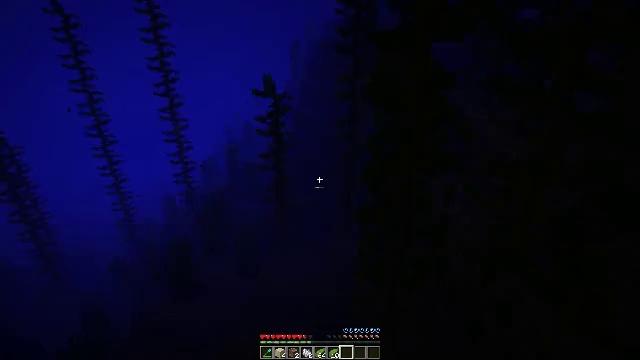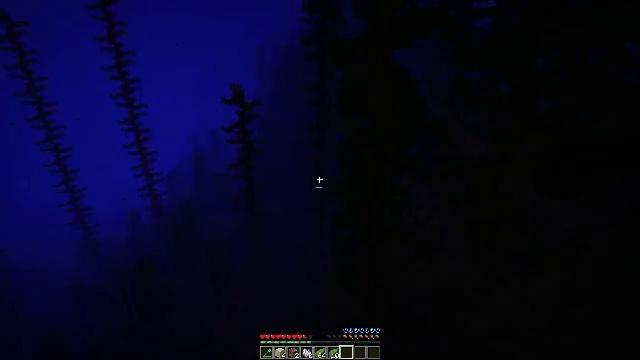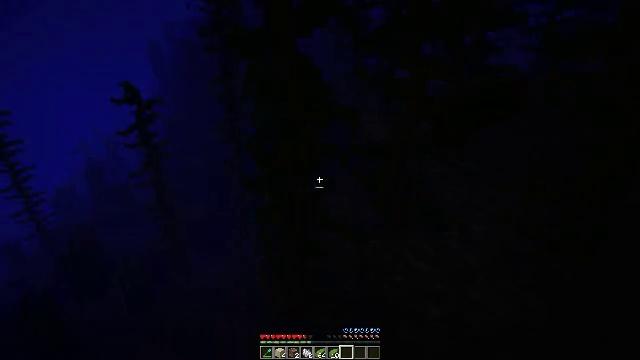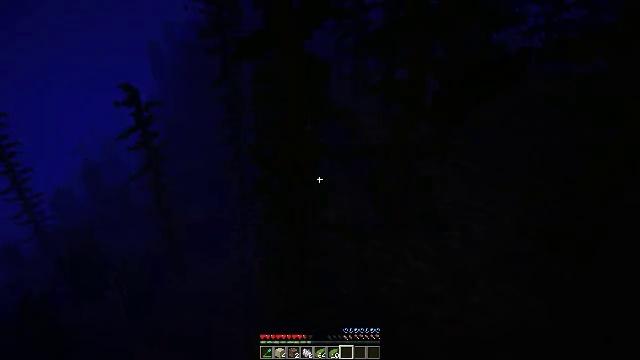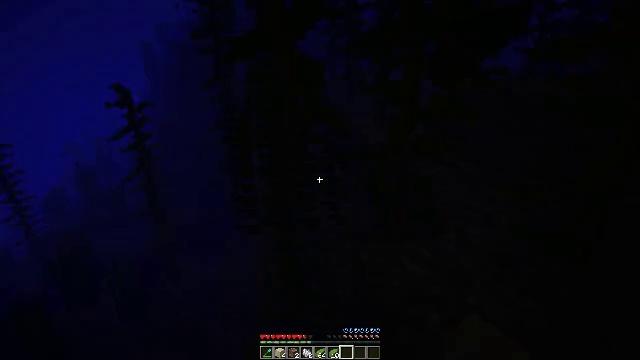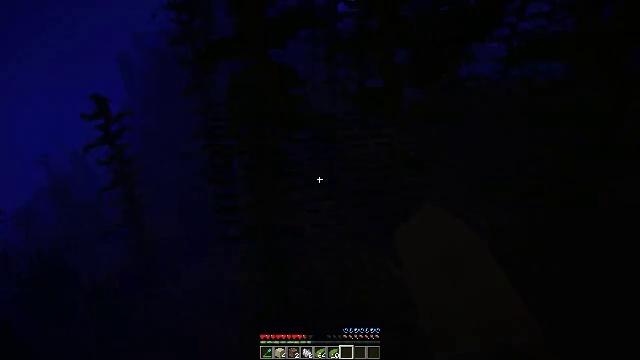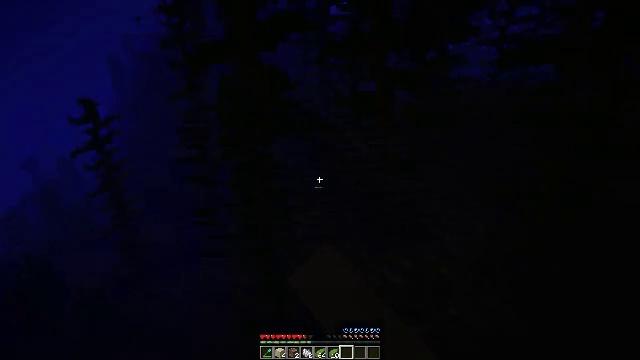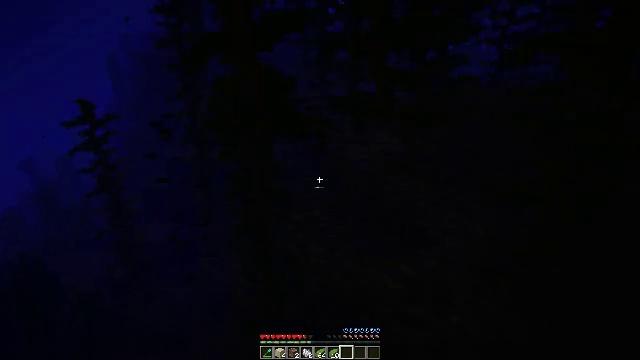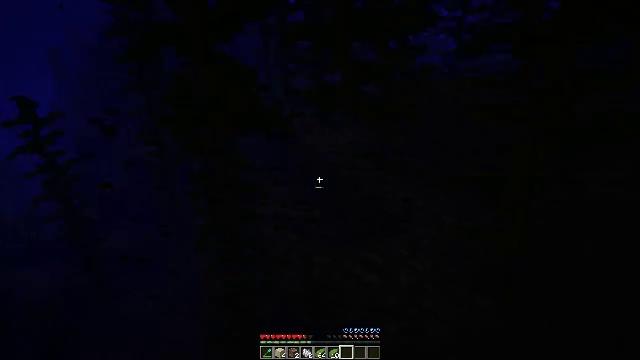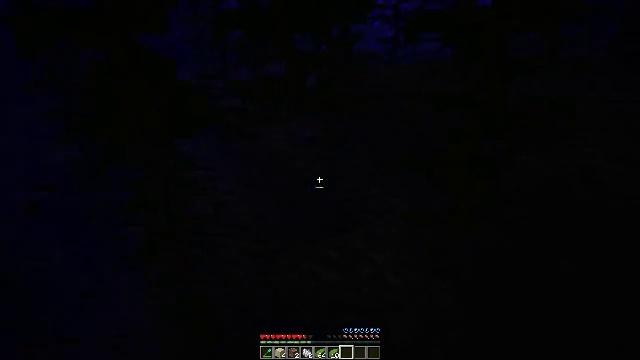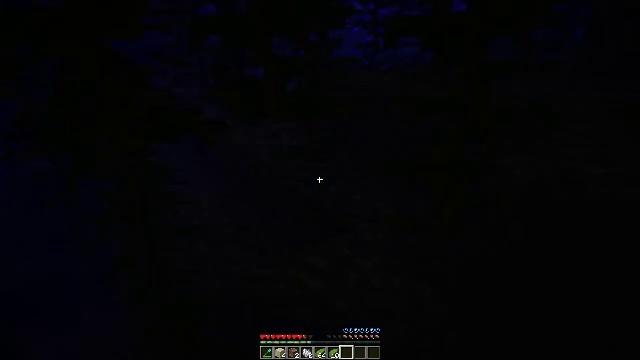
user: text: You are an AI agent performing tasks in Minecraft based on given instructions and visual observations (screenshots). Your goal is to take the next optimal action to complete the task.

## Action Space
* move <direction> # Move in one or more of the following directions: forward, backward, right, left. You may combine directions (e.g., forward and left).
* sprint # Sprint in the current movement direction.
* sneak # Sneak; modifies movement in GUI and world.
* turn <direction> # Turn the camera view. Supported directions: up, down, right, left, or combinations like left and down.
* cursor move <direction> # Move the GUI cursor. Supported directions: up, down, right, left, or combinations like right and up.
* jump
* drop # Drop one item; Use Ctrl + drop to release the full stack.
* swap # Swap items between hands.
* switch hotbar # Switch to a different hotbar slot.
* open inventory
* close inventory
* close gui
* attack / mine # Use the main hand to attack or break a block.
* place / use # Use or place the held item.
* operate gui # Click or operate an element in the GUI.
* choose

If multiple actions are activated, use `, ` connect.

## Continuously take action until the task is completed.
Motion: motion action
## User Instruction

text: Mine the kelp plant underwater.
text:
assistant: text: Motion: turn right and up, attack / mine
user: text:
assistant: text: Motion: turn right and down
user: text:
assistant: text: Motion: no_op
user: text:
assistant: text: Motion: move forward, attack / mine
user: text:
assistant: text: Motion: move forward, turn right and up, attack / mine
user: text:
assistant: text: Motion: move forward, turn right, attack / mine
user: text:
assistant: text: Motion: move forward
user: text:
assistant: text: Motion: move forward, turn right and down
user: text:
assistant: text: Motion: move forward, turn right and down
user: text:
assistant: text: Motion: move forward, turn right
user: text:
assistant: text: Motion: no_op